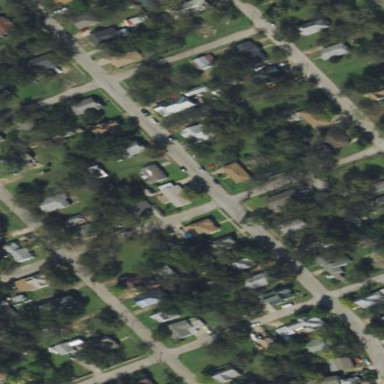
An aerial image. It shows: Residential area composed of single-family homes.